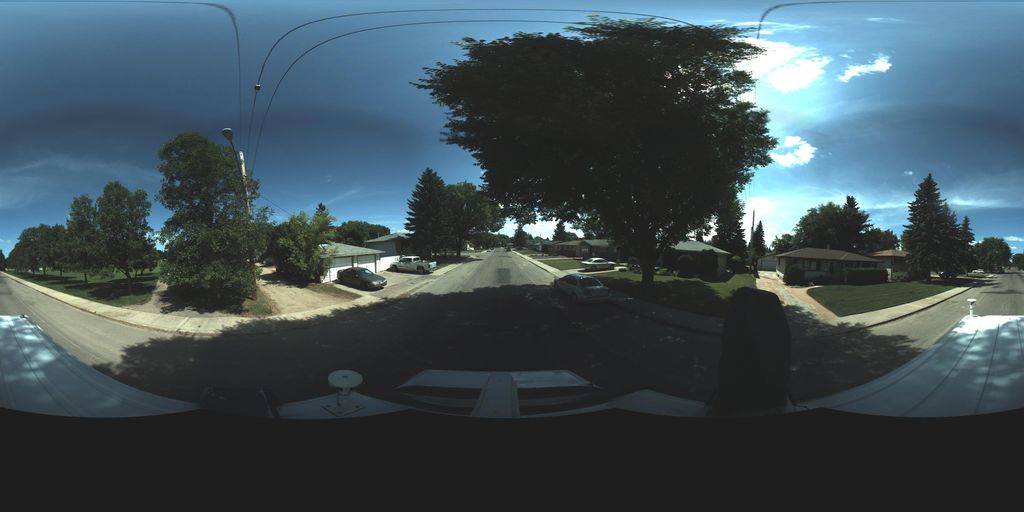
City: saskatoon